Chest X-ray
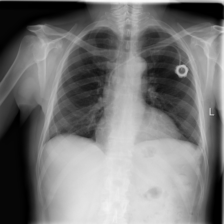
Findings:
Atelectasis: negative
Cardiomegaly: negative
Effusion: negative
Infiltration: negative
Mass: negative
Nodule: negative
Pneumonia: negative
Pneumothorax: negative
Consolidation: negative
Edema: negative
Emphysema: negative
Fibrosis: negative
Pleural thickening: negative
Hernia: negative